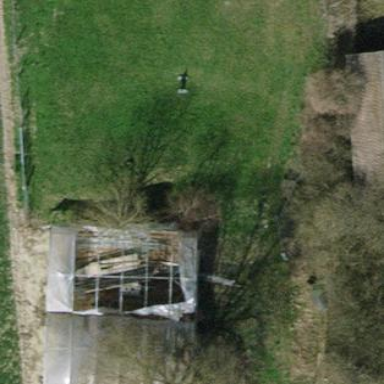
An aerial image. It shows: Greenhouse.